Question: I have 10 subplots for which I could only use matplotlib print out 9 all in one figure as shown
I am wondering if I could adjust my python code to allow it to fit the 10th plot?
Here is how I configured the plots so far.
'''
fig = plt.figure(figsize=(10,8))
a1 = fig.add_subplot(331)
a2 = fig.add_subplot(332)
a3 = fig.add_subplot(333)
a4 = fig.add_subplot(334)
a5 = fig.add_subplot(335)
a6 = fig.add_subplot(336)
a7 = fig.add_subplot(337)
a8 = fig.add_subplot(338)
a9 = fig.add_subplot(339)
'''
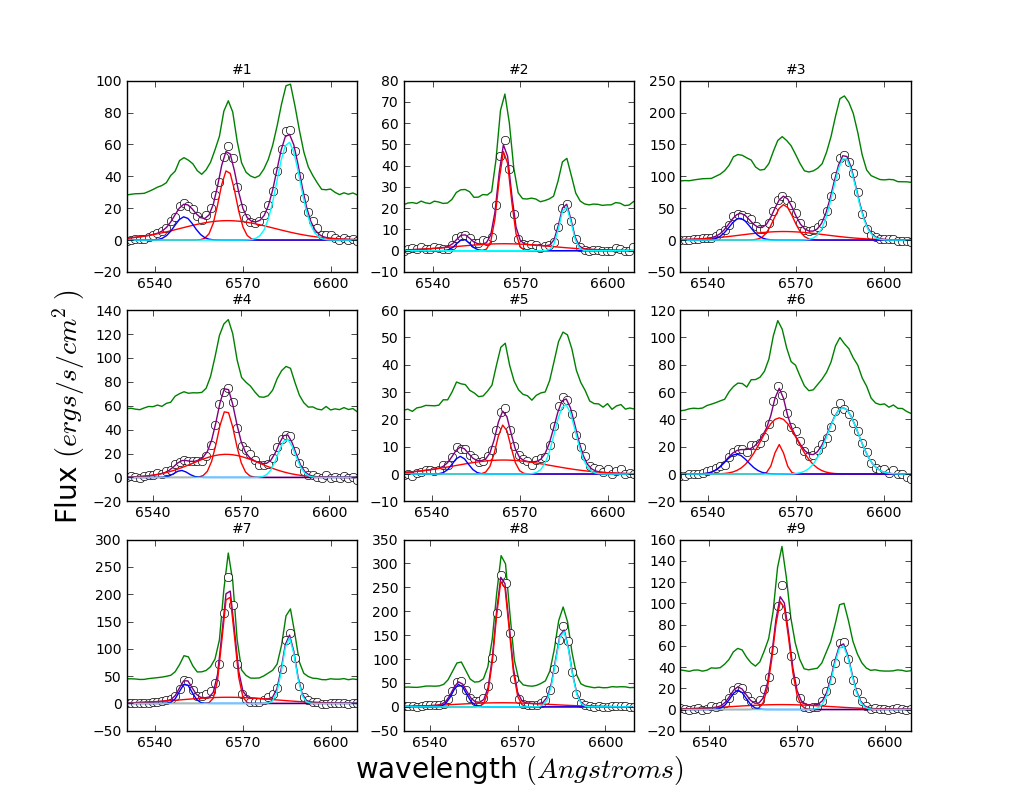
Answer: Just increase your plot grid:
'''
fig = plt.figure(figsize=(10,8))
a1 = fig.add_subplot(521)
a2 = fig.add_subplot(522)
a3 = fig.add_subplot(523)
a4 = fig.add_subplot(524)
a5 = fig.add_subplot(525)
a6 = fig.add_subplot(526)
a7 = fig.add_subplot(527)
a8 = fig.add_subplot(528)
a9 = fig.add_subplot(529)
a10 = fig.add_subplot(5,2,10)
'''
'fig.add_subplot(52X)' is short hand for 5 rows, by 2 columns, Xth plot. Your code only allows for 9 plots because it was a 3 x 3 grid, (fig.add_subplot(33X)); increasing it to a 5 x 2 grid allows for a 10th plot.
You can rearrange the column or row count as you please to get whatever look you desire.